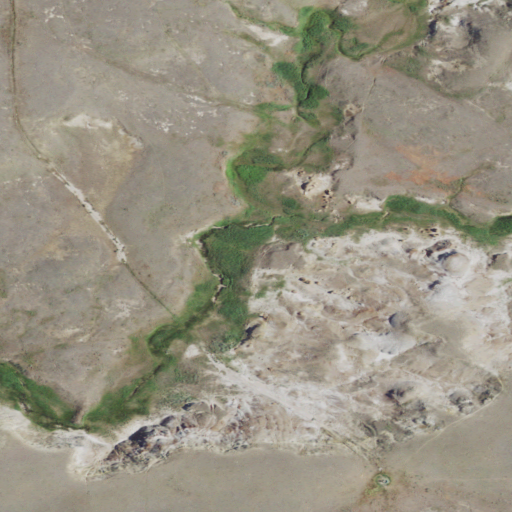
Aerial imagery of valley in Montana named East Fork Cottonwood Coulee containing grassland and shrub